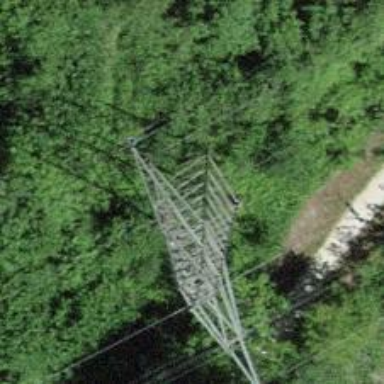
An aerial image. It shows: Power tower.